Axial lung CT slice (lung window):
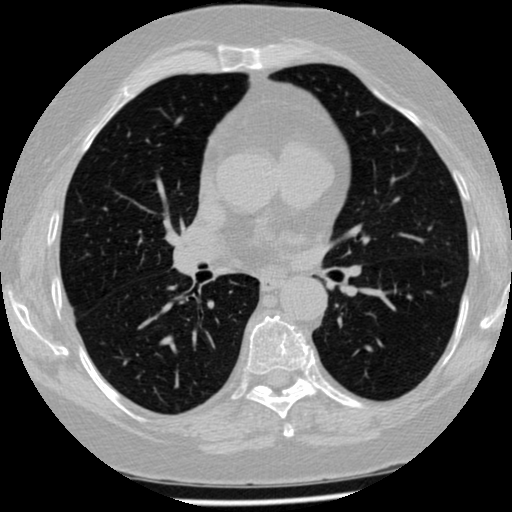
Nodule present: no